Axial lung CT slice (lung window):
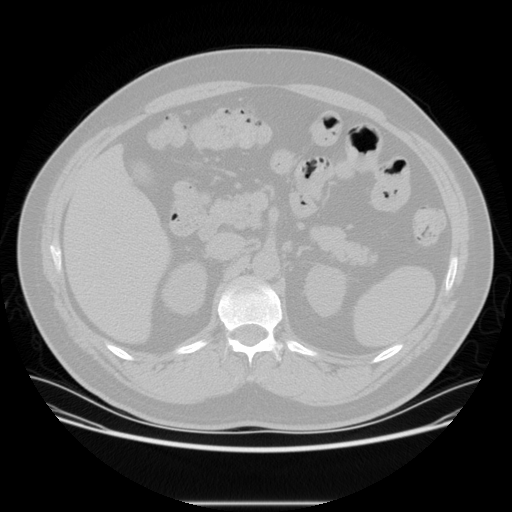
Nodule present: no